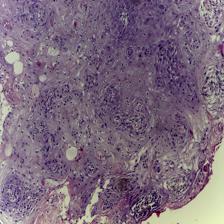
Diagnosis: OSCC